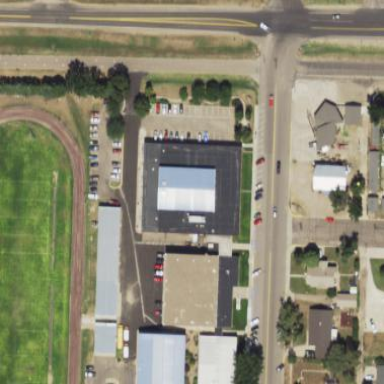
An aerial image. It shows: School building with school amenities.